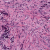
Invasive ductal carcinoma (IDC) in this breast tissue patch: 1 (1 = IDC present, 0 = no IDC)